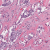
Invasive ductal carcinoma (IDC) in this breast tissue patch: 1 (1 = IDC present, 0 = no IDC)